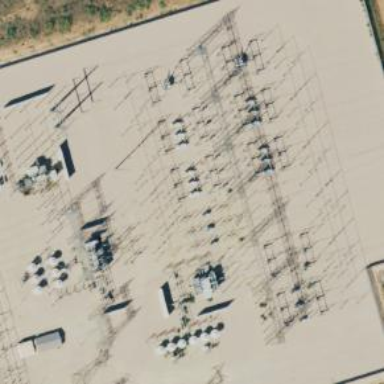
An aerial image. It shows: Switch used for power control.